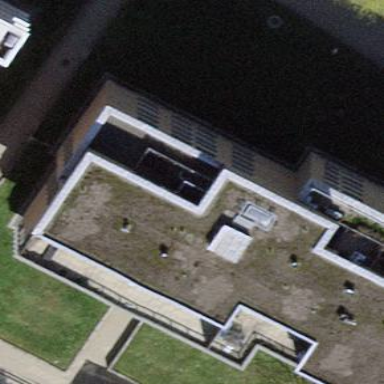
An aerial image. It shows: White apartment building with flat grey roof.